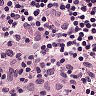
Metastatic tissue present: no